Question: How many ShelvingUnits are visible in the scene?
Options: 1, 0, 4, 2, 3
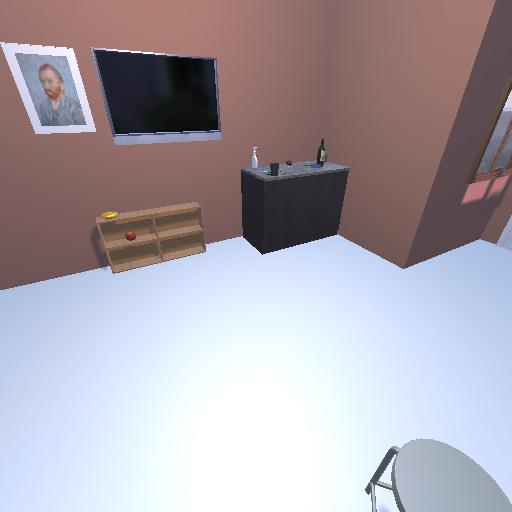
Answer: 1